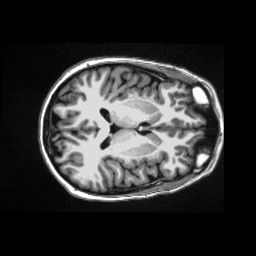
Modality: T1w
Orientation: coronal